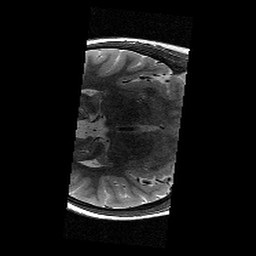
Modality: T2w
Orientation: axial
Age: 11
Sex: male
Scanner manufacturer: siemens
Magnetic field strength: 3 T
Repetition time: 9.23 s
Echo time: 0.067 s